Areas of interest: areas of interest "Longgang No. 1 Middle School"
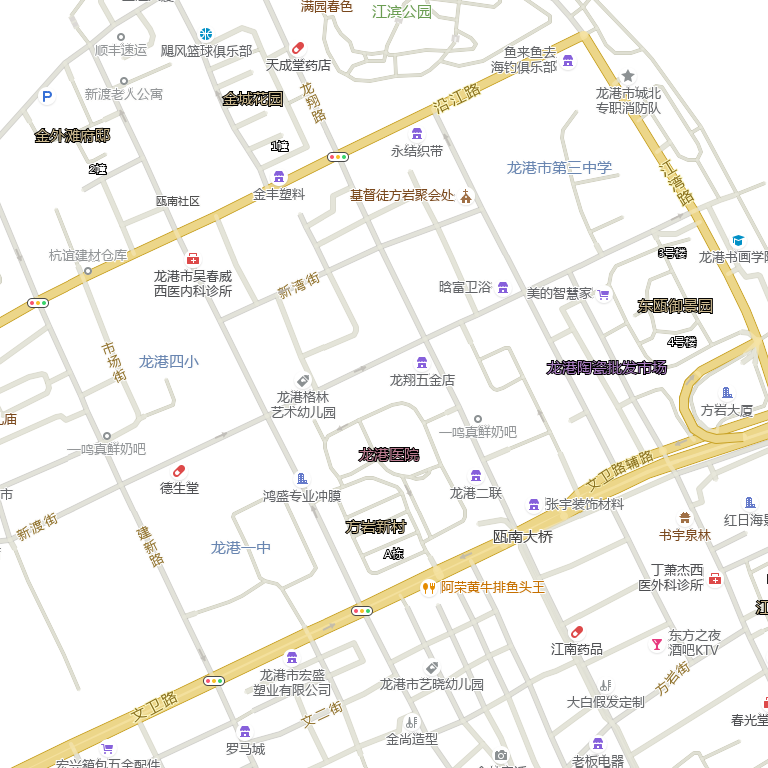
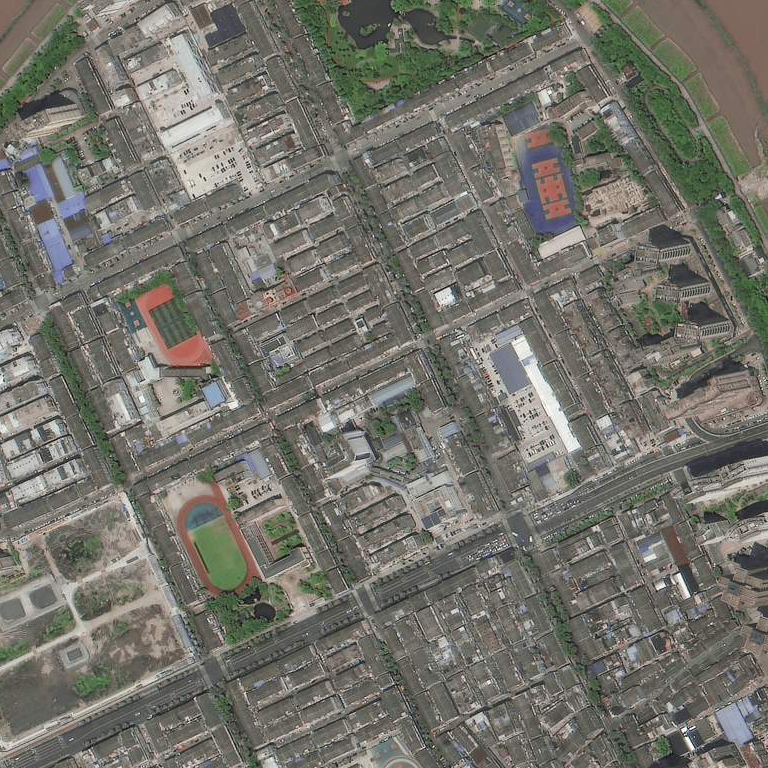